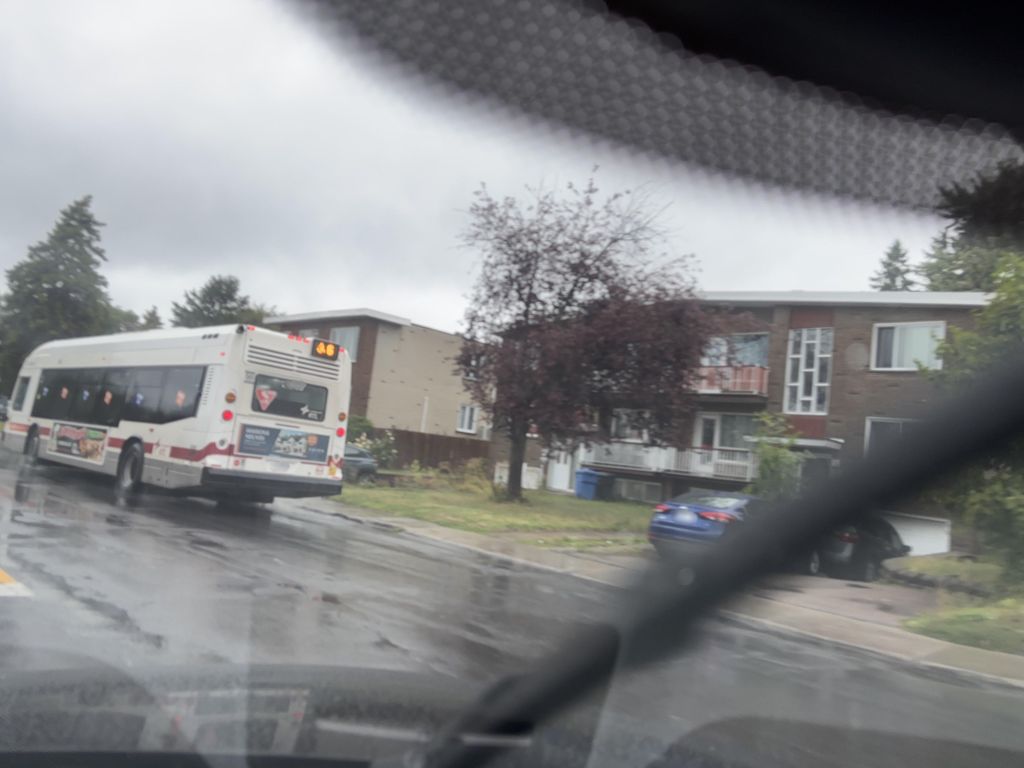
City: montreal